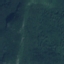
Land use / land cover: Forest